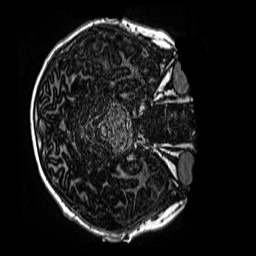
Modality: MP2RAGE
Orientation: axial
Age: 11
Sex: male
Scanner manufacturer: siemens
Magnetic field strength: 3 T
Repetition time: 4 s
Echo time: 0.00299 s